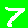
Digit: 7